Question: I added the below environment variables to my Project and set their values to YES.
NSDebugEnabled
NSZombieEnabled
MallocStackLogging
MallocStackLoggingNoCompact
I followed the Procedures in <URL>
I was able to find the Problem based on the Log generated. My doubt is when I tried to find the stack trace to find where the object was allocated, I got the below information:
Am I missing anything here?
Below is the Log Created:

I found the below link to be a good source of information on this:
<URL>
I am yet to test this.
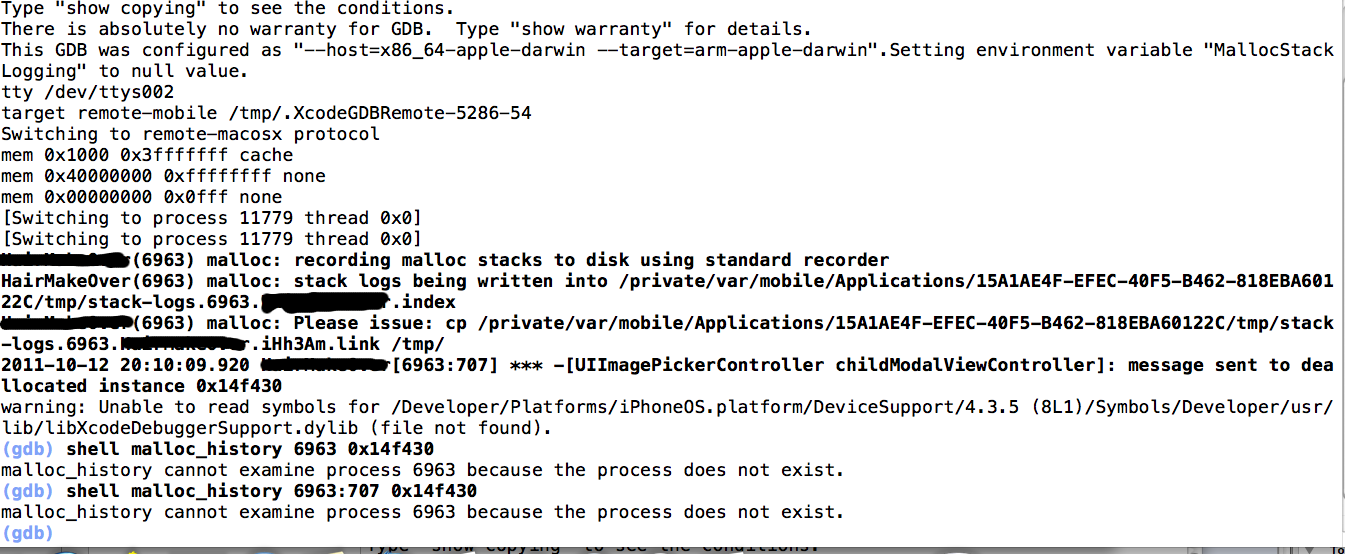
Answer: I've found for myself, that malloc_history is unable to track memory log of the device while successfully tracking the simulators memory log. Try to simulate the problem on simulator and then use the malloc_history tool. (at least I've found it as the only way yet)